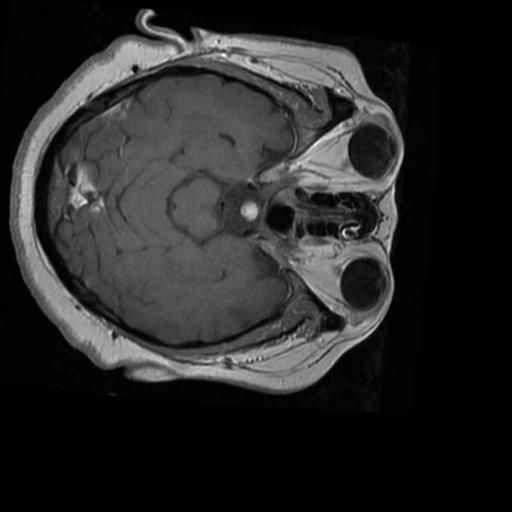
Label: brain_tumor